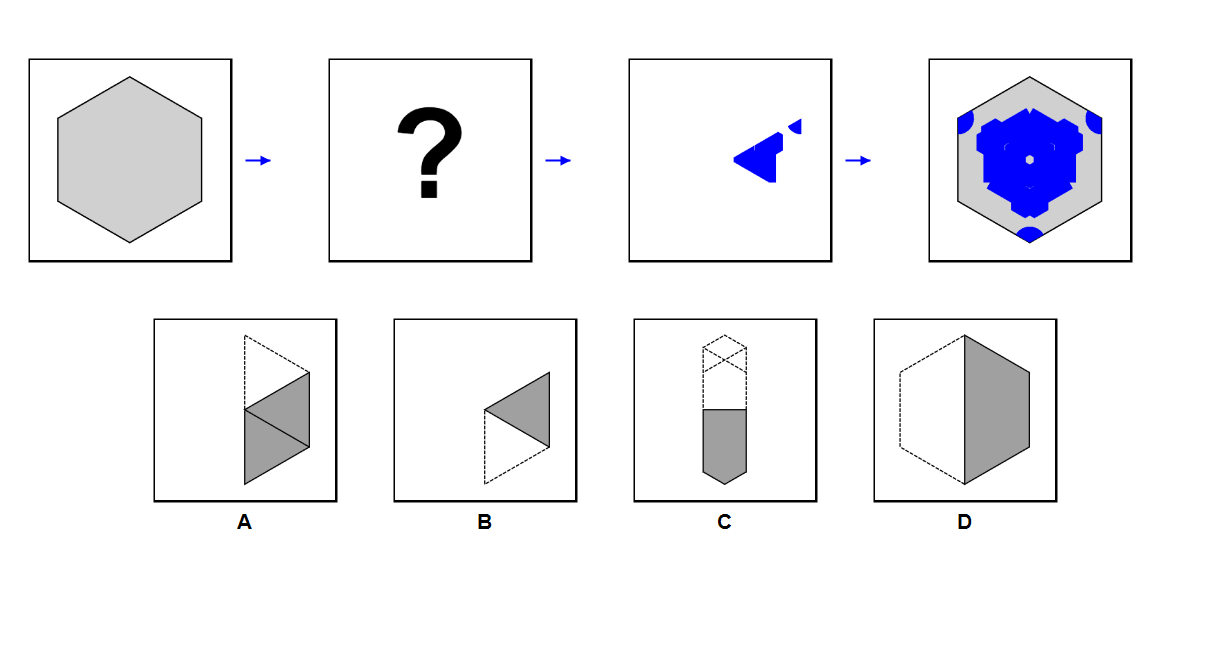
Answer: C